Interaction volume radius: 5 \u00c5
Interaction volume height: 35 \u00c5
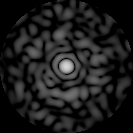
Disorder parameter: 0.8084